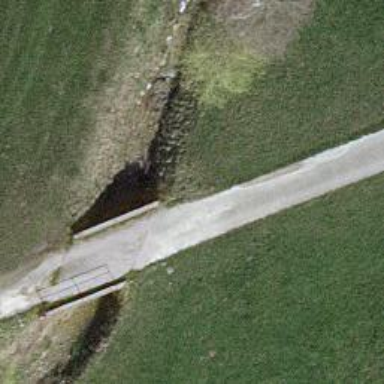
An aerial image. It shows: Track road passing over bridge with grade 3 tracktype.